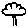
Label: tree